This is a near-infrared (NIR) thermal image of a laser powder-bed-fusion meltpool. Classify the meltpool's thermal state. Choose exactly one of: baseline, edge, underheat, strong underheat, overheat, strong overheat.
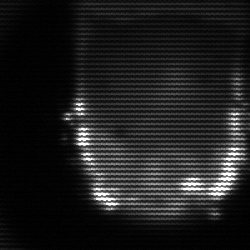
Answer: baseline